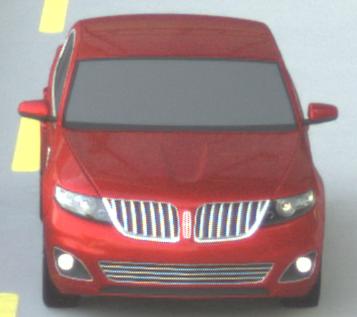
Make: Lincoln
Model: MKS
Detailed model: -
Model produced from: 2008
Model produced until: 2011
Doors: 4
Color: red
Road condition: dry road
Daytime: sunrise or sunset
Contrast: medium contrast